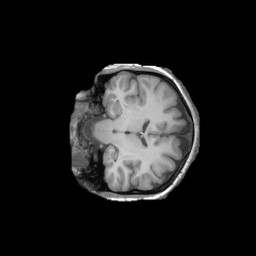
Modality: T1w
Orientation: coronal
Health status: ill
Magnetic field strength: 3 T